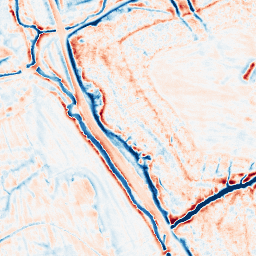
Category: edge_preserving
Decomposition family: bilateral
Decomposition parameters: d: 15
sigma_color: 150
sigma_space: 50
Upsampling method: bicubic
Upsampling parameters: scale: 8
Upsampling scale: 8